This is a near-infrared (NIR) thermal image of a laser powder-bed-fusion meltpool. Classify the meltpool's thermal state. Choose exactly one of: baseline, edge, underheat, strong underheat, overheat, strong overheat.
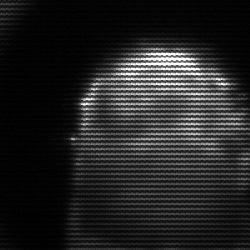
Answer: strong underheat